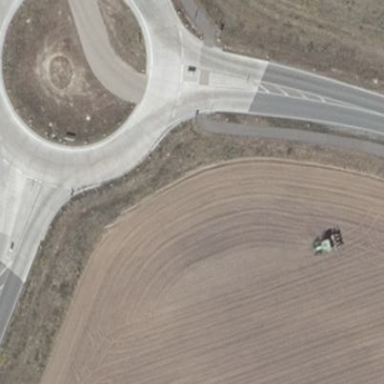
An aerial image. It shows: Secondary road with concrete surface that forms roundabout at the junction.